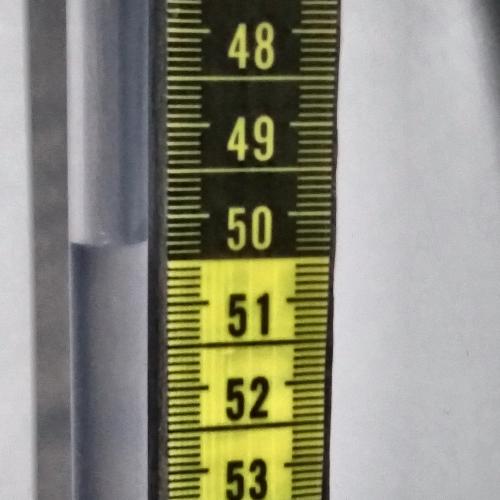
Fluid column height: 50.3 cm